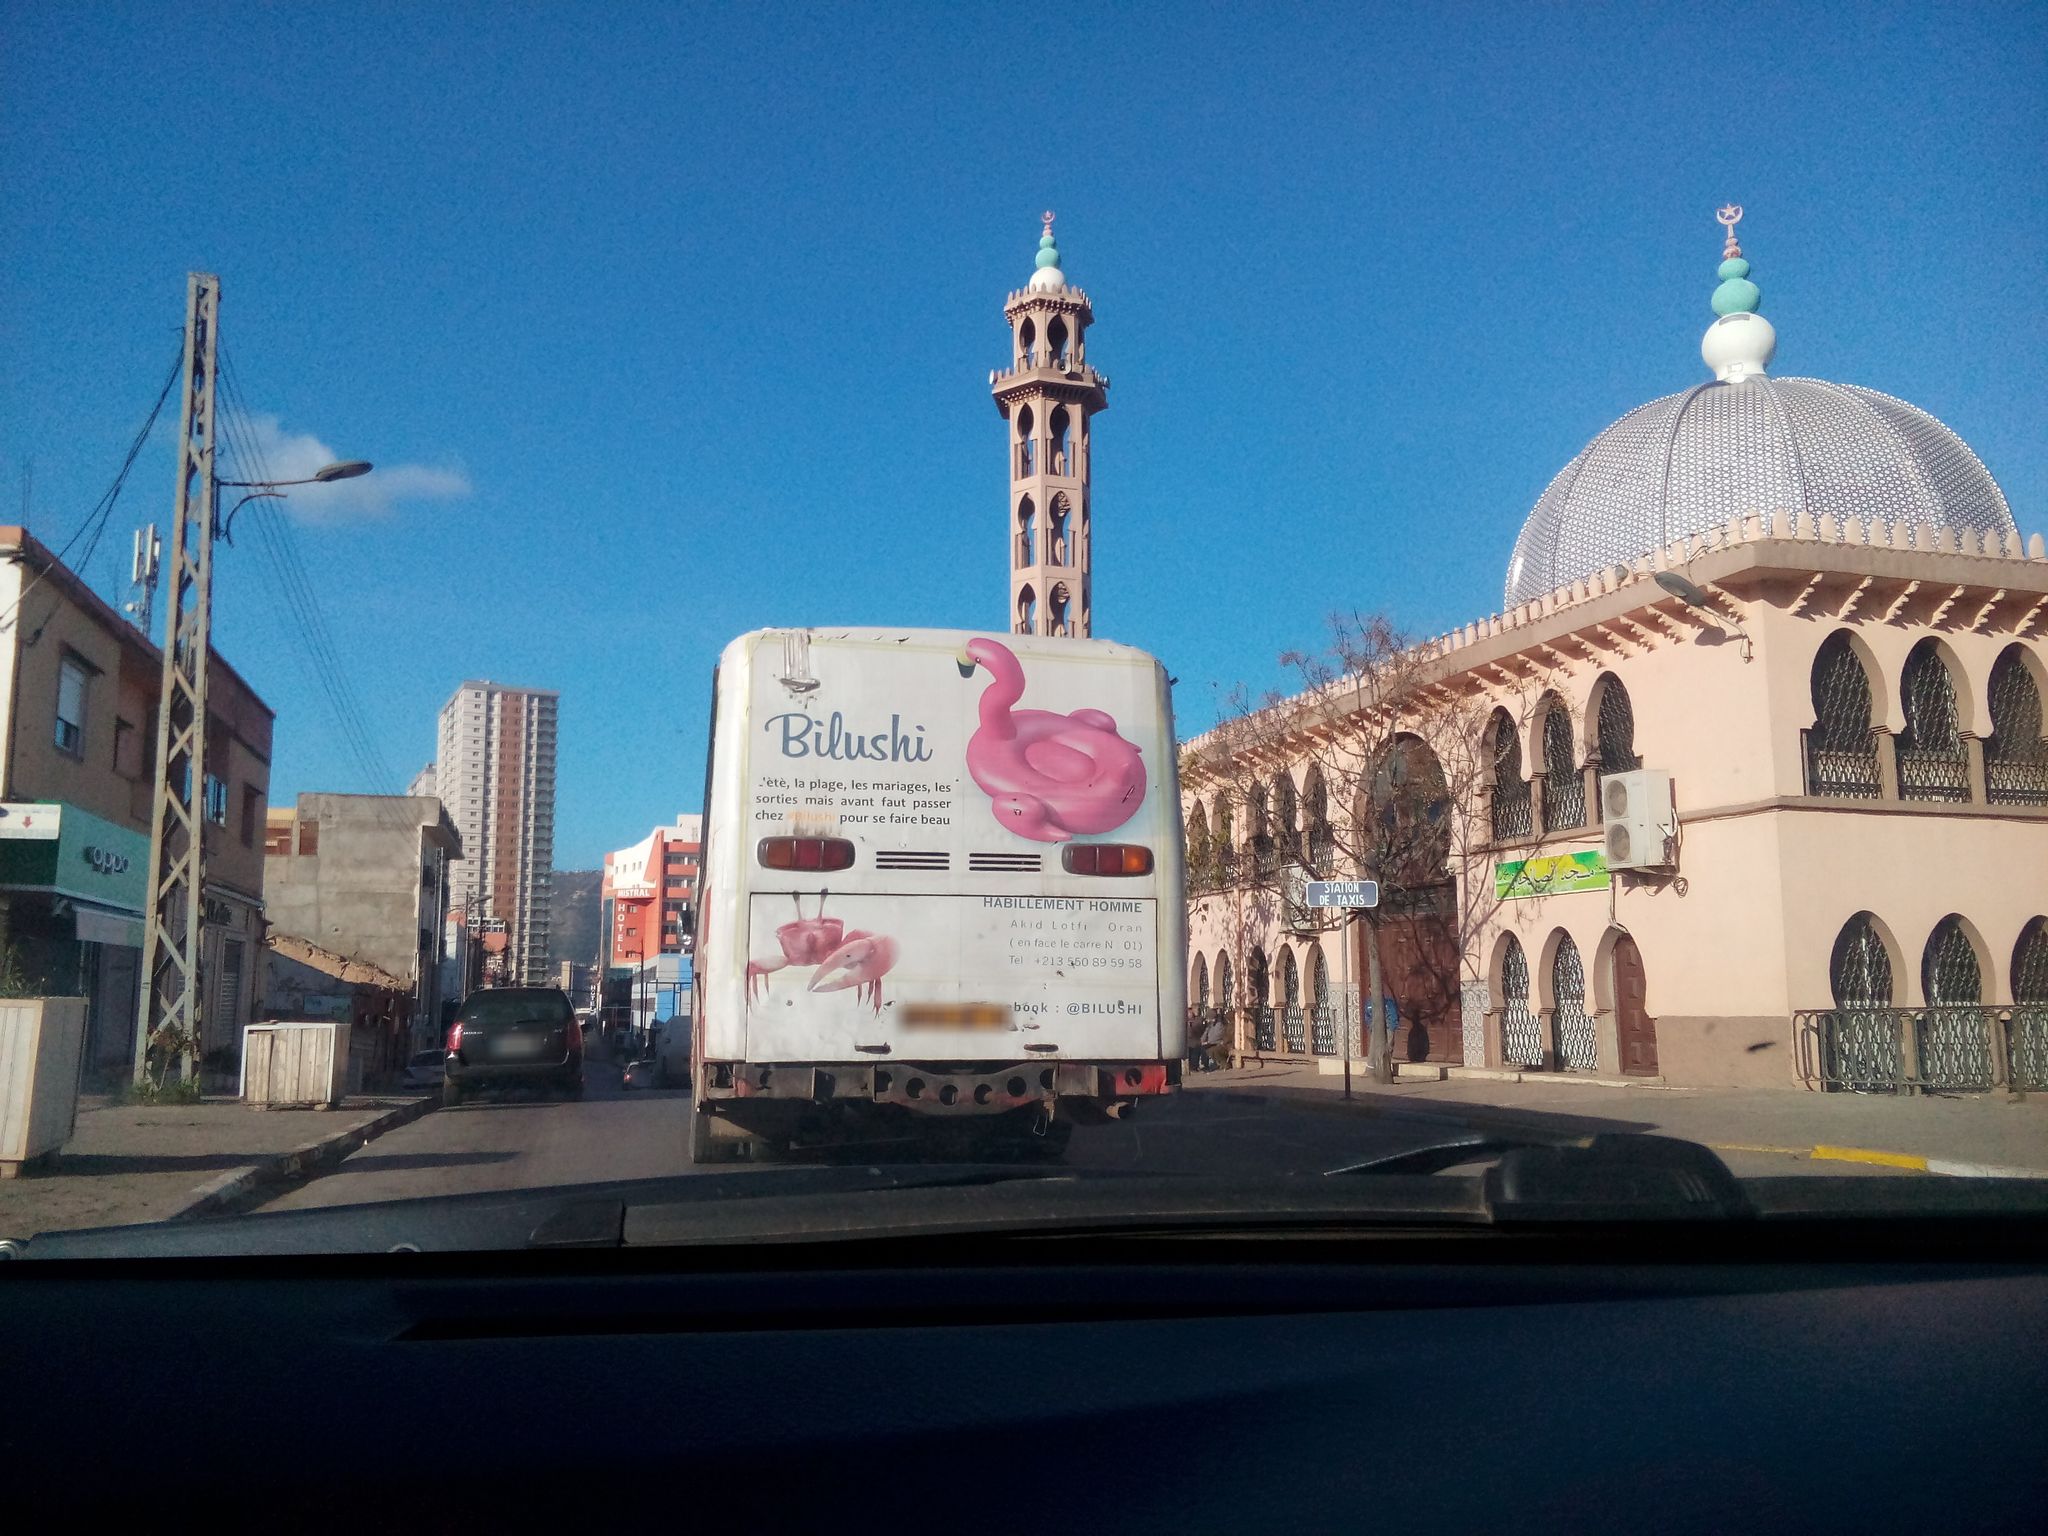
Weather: clear
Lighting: day
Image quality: good
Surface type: driving surface
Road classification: secondary, secondary_link
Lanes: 2.0
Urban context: urban centre
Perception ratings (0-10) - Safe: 8.27, Lively: 2.69, Beautiful: 5.76, Boring: 3.12, Depressing: 3.83, Wealthy: 9.01